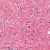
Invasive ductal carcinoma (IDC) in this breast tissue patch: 0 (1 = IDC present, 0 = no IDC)